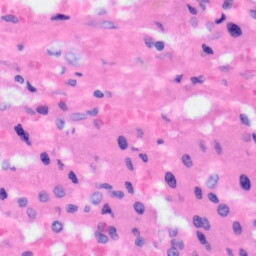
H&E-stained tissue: Liver